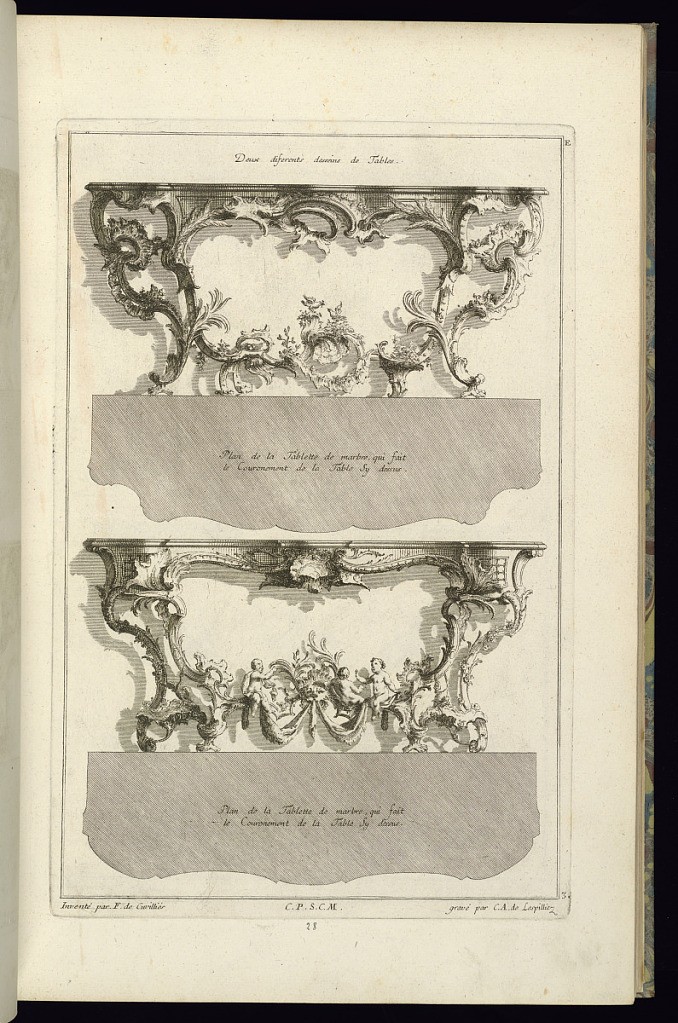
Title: Deux diferents desseins de Tables
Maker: François de Cuvilliés the Elder, Belgian, 1695 - 1768
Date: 1745
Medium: Etching and engraving on off-white laid paper
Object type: Print
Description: Elevations of designs for two console tables with the plans of their marble tabletops. The table frame is comprised of ornament motifs including rinceaux, claw feet, putti, and lion mascaron. The plate is signed and numbered.